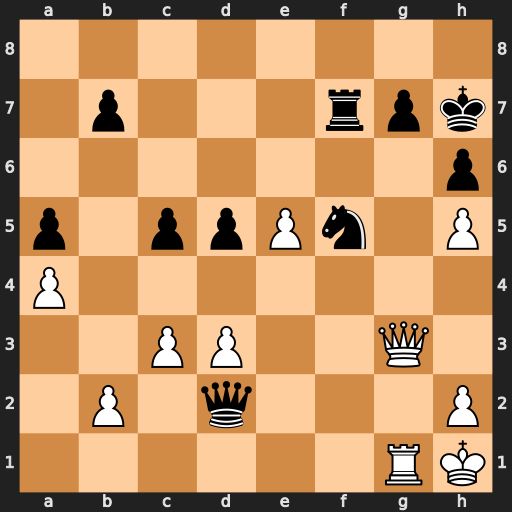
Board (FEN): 8/1p3rpk/7p/p1ppPn1P/P7/2PP2Q1/1P1q3P/6RK
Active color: w
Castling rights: -
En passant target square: -
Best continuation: Qg6+ Kg8 e6 Re7 Qxf5